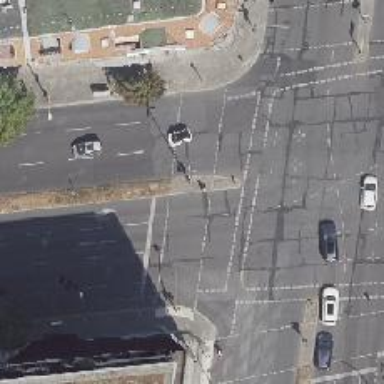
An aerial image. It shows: Footway that serves as traffic island.